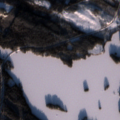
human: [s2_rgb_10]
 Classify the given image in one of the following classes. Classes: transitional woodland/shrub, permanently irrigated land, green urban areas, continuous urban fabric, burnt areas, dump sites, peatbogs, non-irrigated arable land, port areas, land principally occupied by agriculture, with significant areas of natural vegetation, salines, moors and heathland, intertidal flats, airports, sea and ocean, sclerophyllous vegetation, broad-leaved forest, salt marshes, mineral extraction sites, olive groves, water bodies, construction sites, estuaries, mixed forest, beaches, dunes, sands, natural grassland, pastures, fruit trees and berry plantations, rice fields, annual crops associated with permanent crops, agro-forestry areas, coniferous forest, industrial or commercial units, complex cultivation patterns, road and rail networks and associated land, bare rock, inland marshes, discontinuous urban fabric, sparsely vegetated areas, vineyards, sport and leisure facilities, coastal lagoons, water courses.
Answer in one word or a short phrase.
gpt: coniferous forest, mixed forest, water bodies